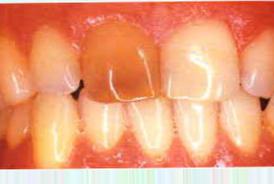
Condition: Tooth Discoloration